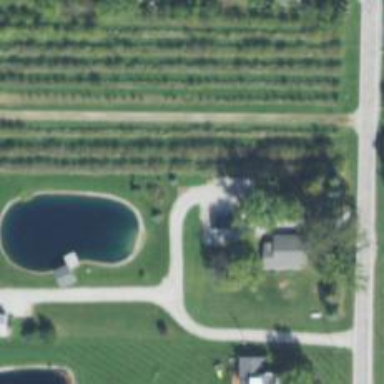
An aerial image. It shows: Driveway.